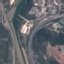
Land use / land cover class: Highway